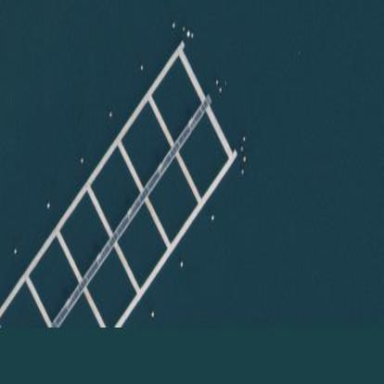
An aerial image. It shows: Area dedicated to aquaculture.